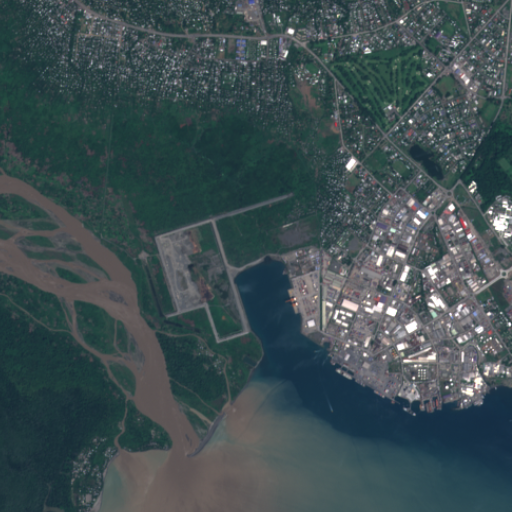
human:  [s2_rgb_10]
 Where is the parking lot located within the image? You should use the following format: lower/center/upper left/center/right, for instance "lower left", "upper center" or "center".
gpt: The parking lot is located in the right of the image.
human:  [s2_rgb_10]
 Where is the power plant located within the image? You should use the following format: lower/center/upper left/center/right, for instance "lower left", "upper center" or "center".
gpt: The power plant is located in the center right of the image.
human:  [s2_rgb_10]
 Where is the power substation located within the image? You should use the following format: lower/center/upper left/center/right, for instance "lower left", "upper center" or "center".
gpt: The power substation is located in the center right of the image.
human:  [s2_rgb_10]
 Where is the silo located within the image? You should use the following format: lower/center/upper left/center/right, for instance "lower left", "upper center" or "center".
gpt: The silo is located in the center right of the image.
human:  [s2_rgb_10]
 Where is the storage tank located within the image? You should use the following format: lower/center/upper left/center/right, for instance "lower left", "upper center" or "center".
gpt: The storage tank is located in the lower right of the image.
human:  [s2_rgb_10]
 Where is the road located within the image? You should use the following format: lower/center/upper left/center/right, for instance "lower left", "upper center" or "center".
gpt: There is no road in the image.